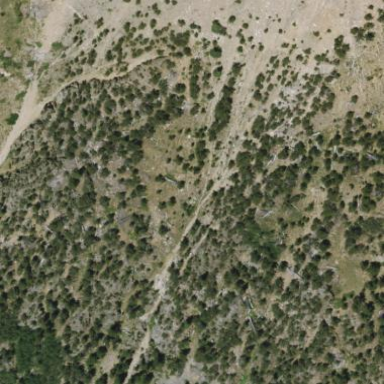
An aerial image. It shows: Coniferous woodland area.